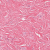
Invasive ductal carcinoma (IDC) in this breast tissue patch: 0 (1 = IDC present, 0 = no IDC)